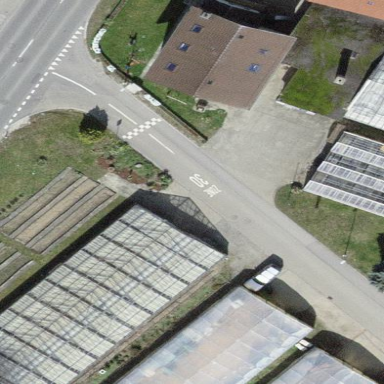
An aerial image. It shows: Greenhouse.